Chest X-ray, AP view. Patient: 32 years old, sex F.
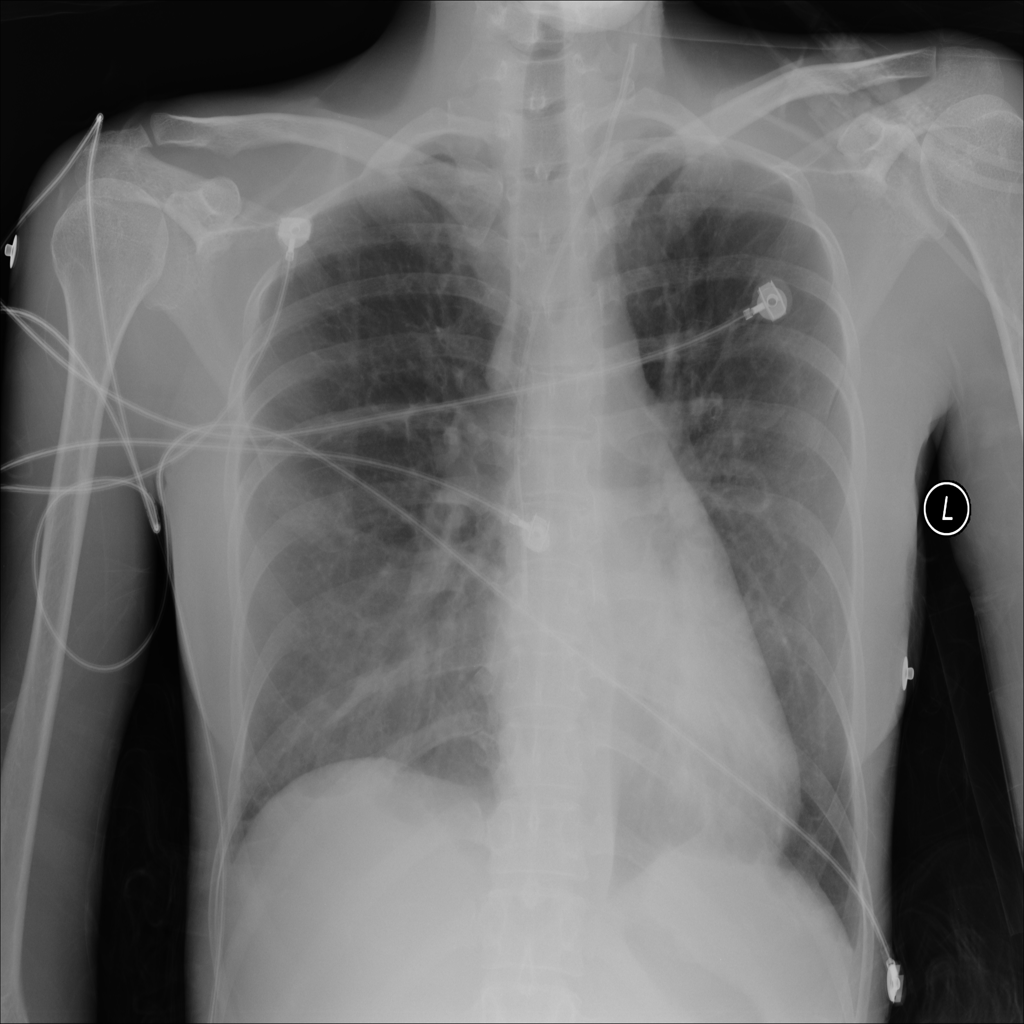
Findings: No Finding